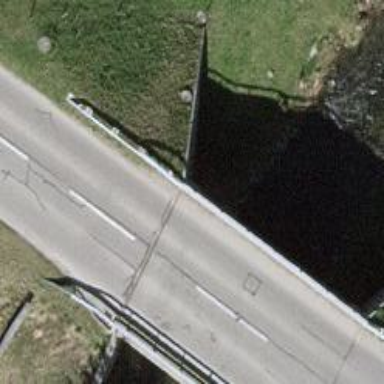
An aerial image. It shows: Tertiary road passing over bridge.